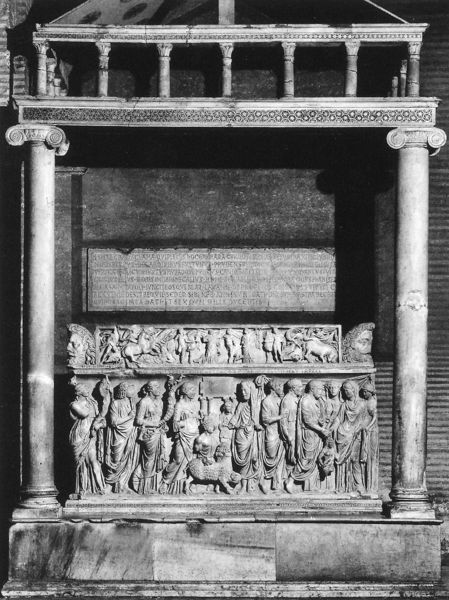
Titel: Grabmal des Kardinals Guglielmo Fieschi
Standort: Rom, S. Lorenzo fuori le mura (EU - I - Latium)
Schlagwörter: grau, männer, säulen, dach, tier, sockel, stein, relief, figuren, inschrift, plinthe, text, kapitell, fries, grab, ionisch, portikus, antik, römisch, grabmal, sarkophag, flachrelief, epüitaph